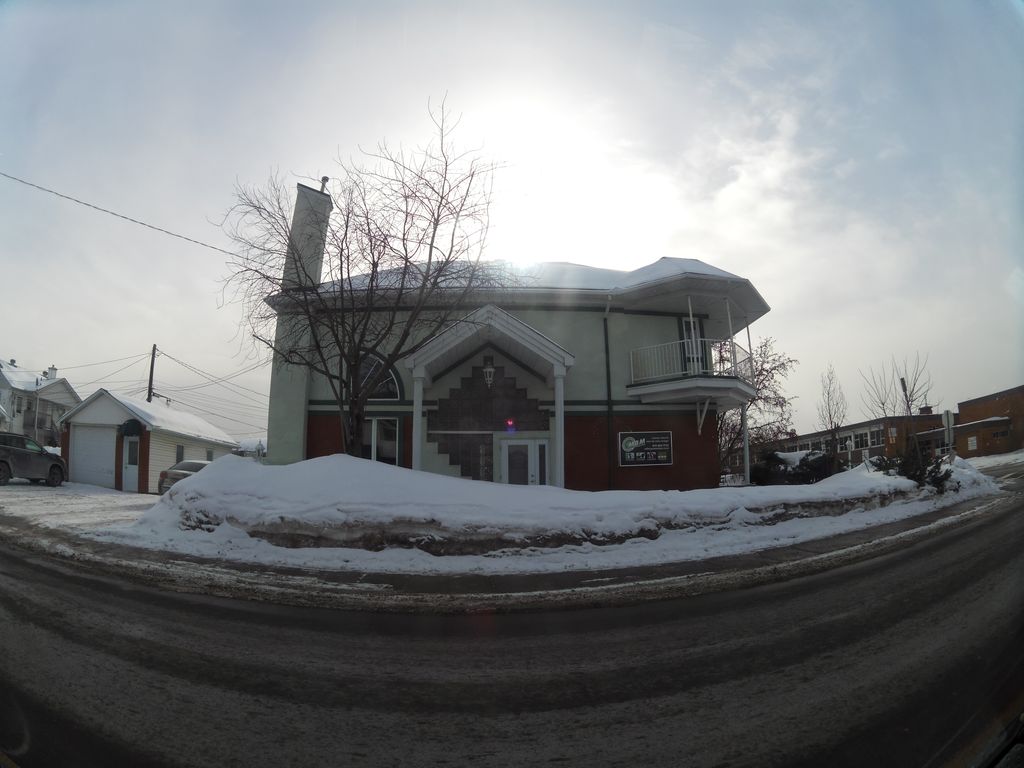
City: ottawa-gatineau